Question: How do I generate equidistant starting points for streamlines on the top edge? Now the streamlines are not equally spaced on the top edge, as in the image below. The image has aspect ratio = 3:1; I used 'density = (2,0.67)'

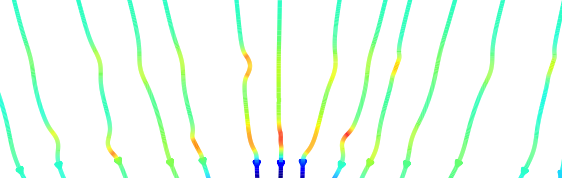
Answer: You simply can't. citing the documentation, 'streamplot' operates in a way that:
"Each cell in the grid can have, at most, one traversing streamline" (<URL>
Usually playing with the parameter 'density' helps anyway.
You could always 'manually' integrate each streamline starting from your equispaced points of interest.
In case the data above has an left-rigth symmetry (Can't be sure by just looking at the pic) you may get a better result with the solution I gave here: <URL>.